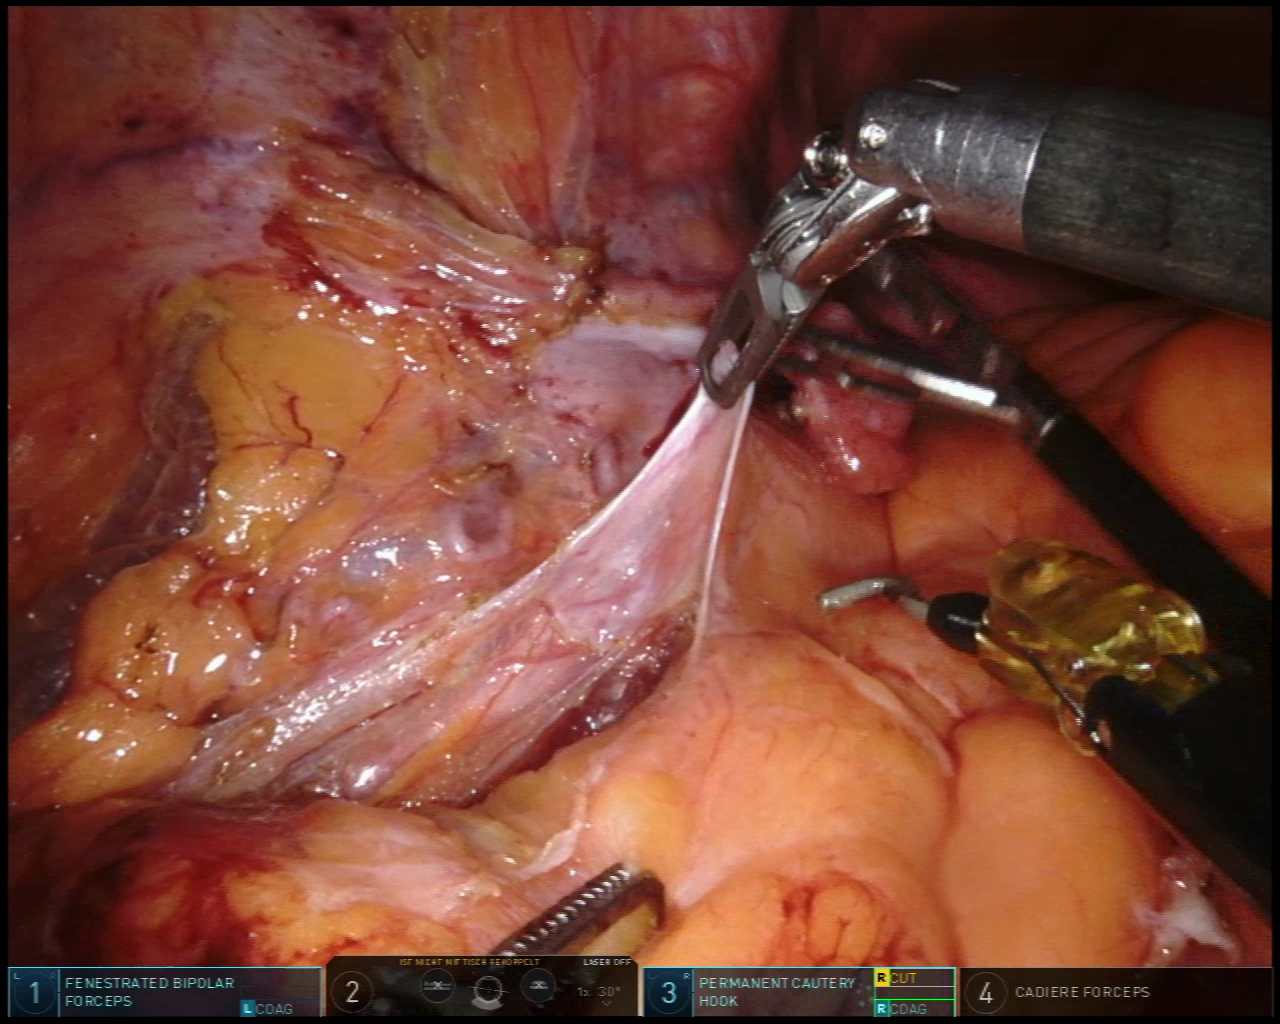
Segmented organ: ureter
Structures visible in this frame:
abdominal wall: yes
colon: no
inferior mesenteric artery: no
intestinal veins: no
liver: no
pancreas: no
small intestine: no
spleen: no
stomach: no
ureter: yes
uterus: yes
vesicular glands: no